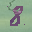
Label: 8